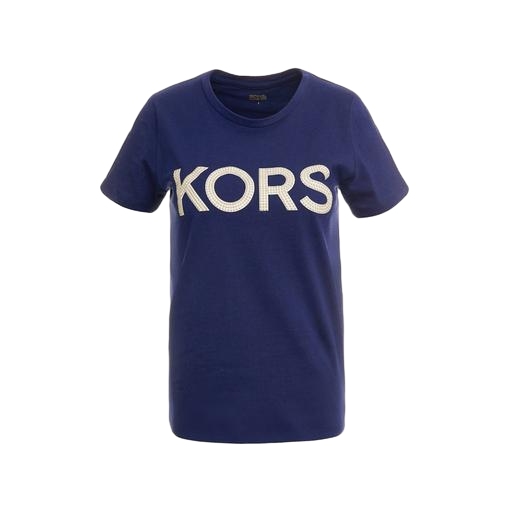
blue logo print t-shirt, women's tee, blue short-sleeve tee, white background